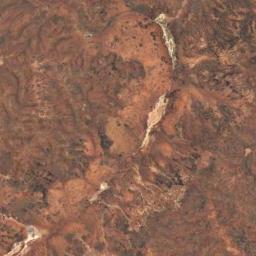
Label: desert